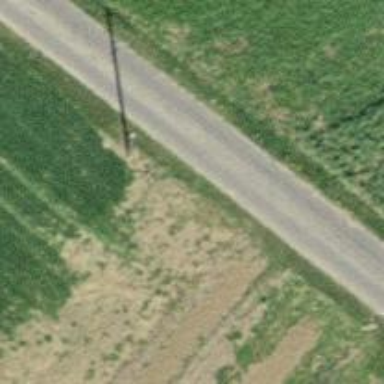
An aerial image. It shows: Power pole.